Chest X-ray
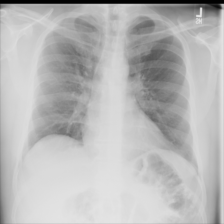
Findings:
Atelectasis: negative
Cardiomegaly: negative
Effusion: negative
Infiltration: negative
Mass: negative
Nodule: negative
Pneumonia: negative
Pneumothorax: negative
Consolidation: negative
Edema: negative
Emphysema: negative
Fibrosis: negative
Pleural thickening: negative
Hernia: negative